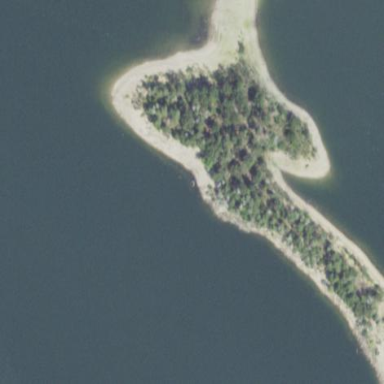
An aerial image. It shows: Islet surrounded by forest.